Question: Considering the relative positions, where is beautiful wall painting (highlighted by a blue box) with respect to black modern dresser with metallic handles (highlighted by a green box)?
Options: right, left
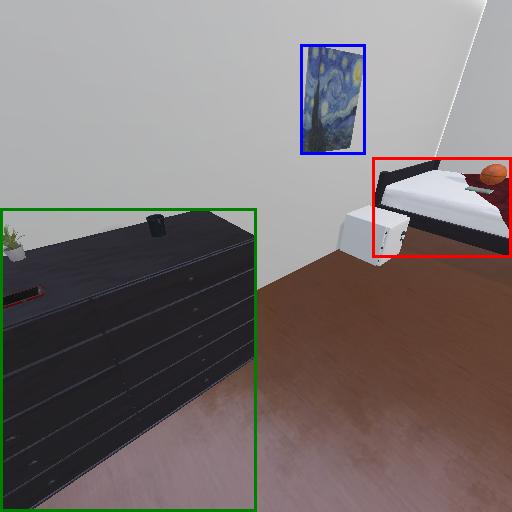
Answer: right